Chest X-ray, PA view. Patient: 64 years old, sex M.
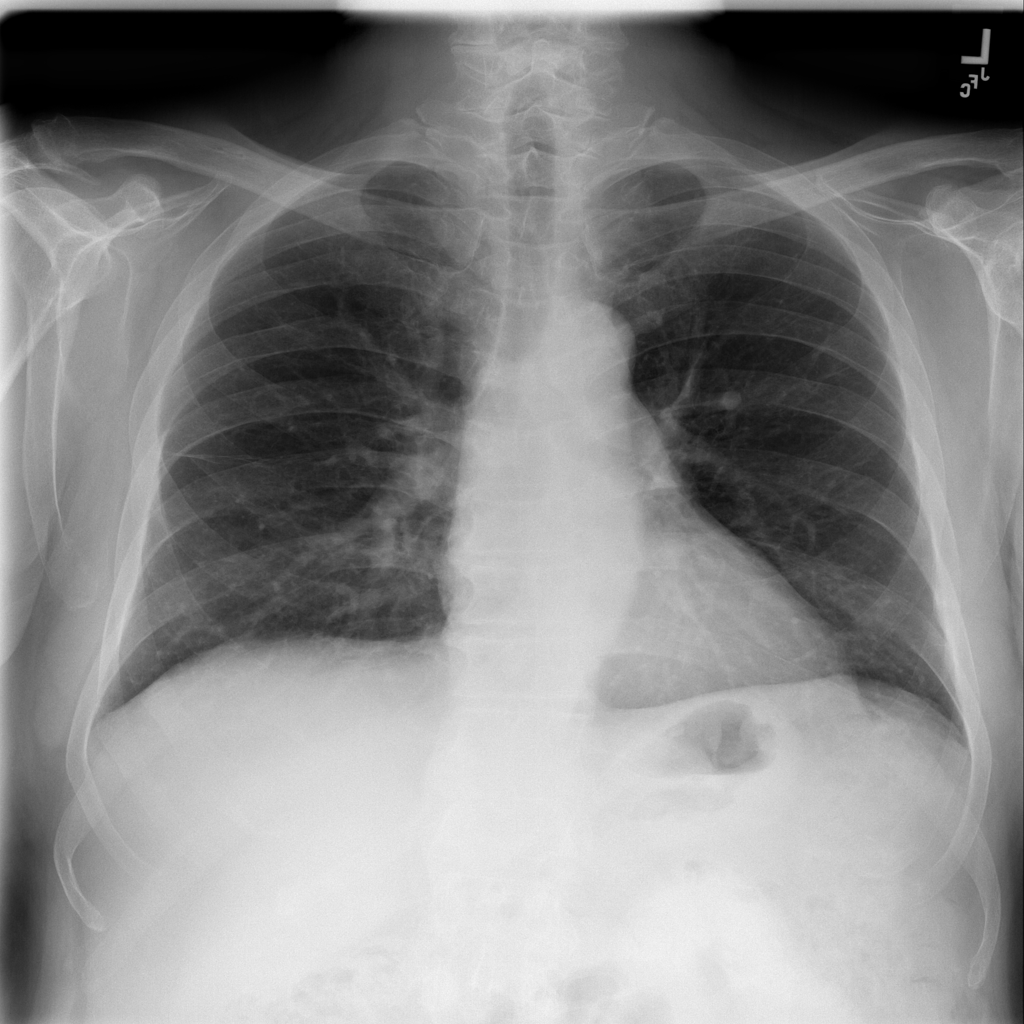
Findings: Infiltration